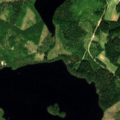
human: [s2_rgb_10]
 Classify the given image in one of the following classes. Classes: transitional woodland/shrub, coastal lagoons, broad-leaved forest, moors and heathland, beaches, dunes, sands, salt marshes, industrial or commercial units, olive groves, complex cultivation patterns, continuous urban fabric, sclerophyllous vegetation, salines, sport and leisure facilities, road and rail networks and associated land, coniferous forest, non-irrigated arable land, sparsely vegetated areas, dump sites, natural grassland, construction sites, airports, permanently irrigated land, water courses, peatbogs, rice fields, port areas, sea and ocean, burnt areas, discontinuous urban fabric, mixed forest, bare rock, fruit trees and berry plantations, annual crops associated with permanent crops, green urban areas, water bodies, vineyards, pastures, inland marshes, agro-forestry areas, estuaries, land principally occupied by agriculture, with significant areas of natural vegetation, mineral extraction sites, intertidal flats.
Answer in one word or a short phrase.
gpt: coniferous forest, mixed forest, transitional woodland/shrub, water bodies